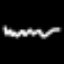
Label: squiggle